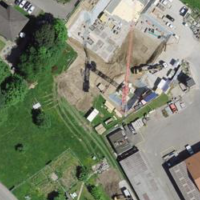
EUNIS habitat code: 54
Species observed at this site:
Chelidonium majus